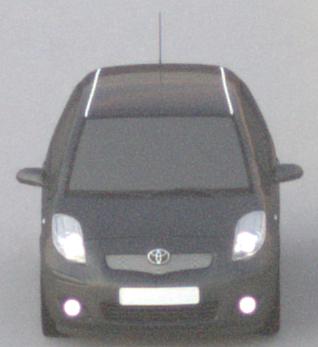
Make: Toyota
Model: Yaris 1.0
Detailed model: Yaris (XP13)
Model produced from: 2011/10
Model produced until: 2014/08
Doors: 3
Color: gray
Road condition: dry road
Daytime: sunrise or sunset
Contrast: low contrast